Question: I would like to add a title to my legend for this plot:
'''
library(lattice)
x = 1:10
y = rep(x,rep(10,10))
x = rep(x,rep(10))
z = x+y
levelplot(z~x*y,
colorkey = list(labels = list(cex=1,font=2,col="brown"), height=1, width=1.4),
main = list('b',side=1,line=0.5))
'''
Which produces:

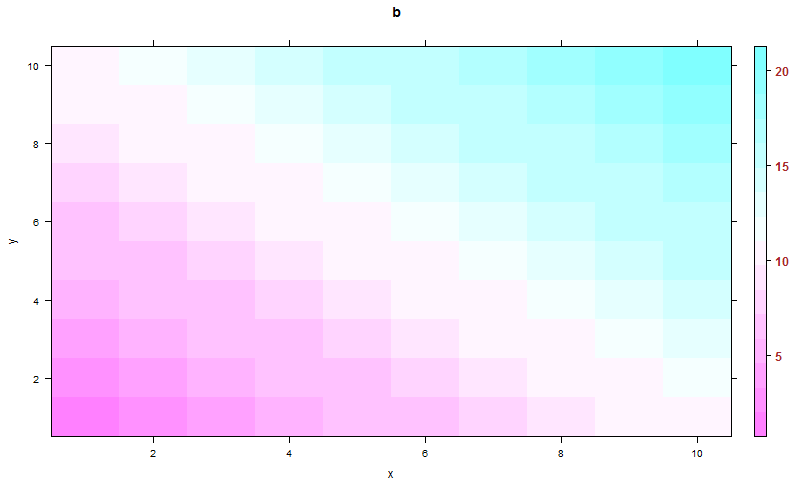
Answer: '''
library(lattice)
library(grid)
x = 1:10
y = rep(x,rep(10,10))
x = rep(x,rep(10))
z = x+y
levelplot(z~x*y, colorkey=list(labels=list(cex=1,font=2,col="brown"),height=1,width=1.4),main=list('b',side=1,line=0.5))
trellis.focus("legend", side="right", clipp.off=TRUE, highlight=FALSE)
grid.text(expression(m^3/m^3), 0.2, 0, hjust=0.5, vjust=1)
trellis.unfocus()
'''